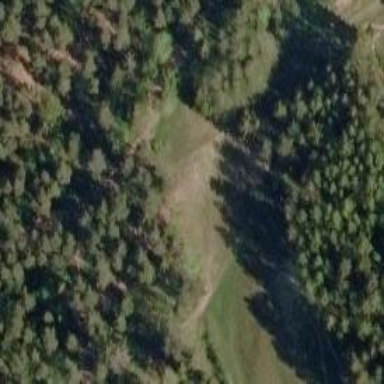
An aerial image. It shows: Path leading to disc golf hole.